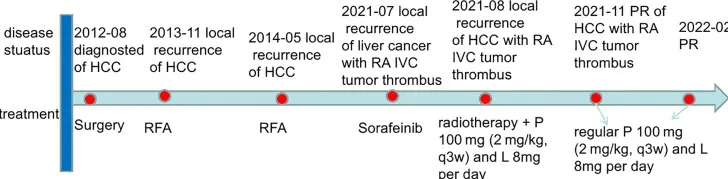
The timeline scheme of the major clinical events of the patient since diagnosis. HCC, hepatocellular carcinoma; IVC, inferior vena cava; RA, right atrium; RFA, radiofrequency ablation; P, pembrolizumab; L, lenvatinib; PR, partial response.
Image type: chart (chart)